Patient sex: M
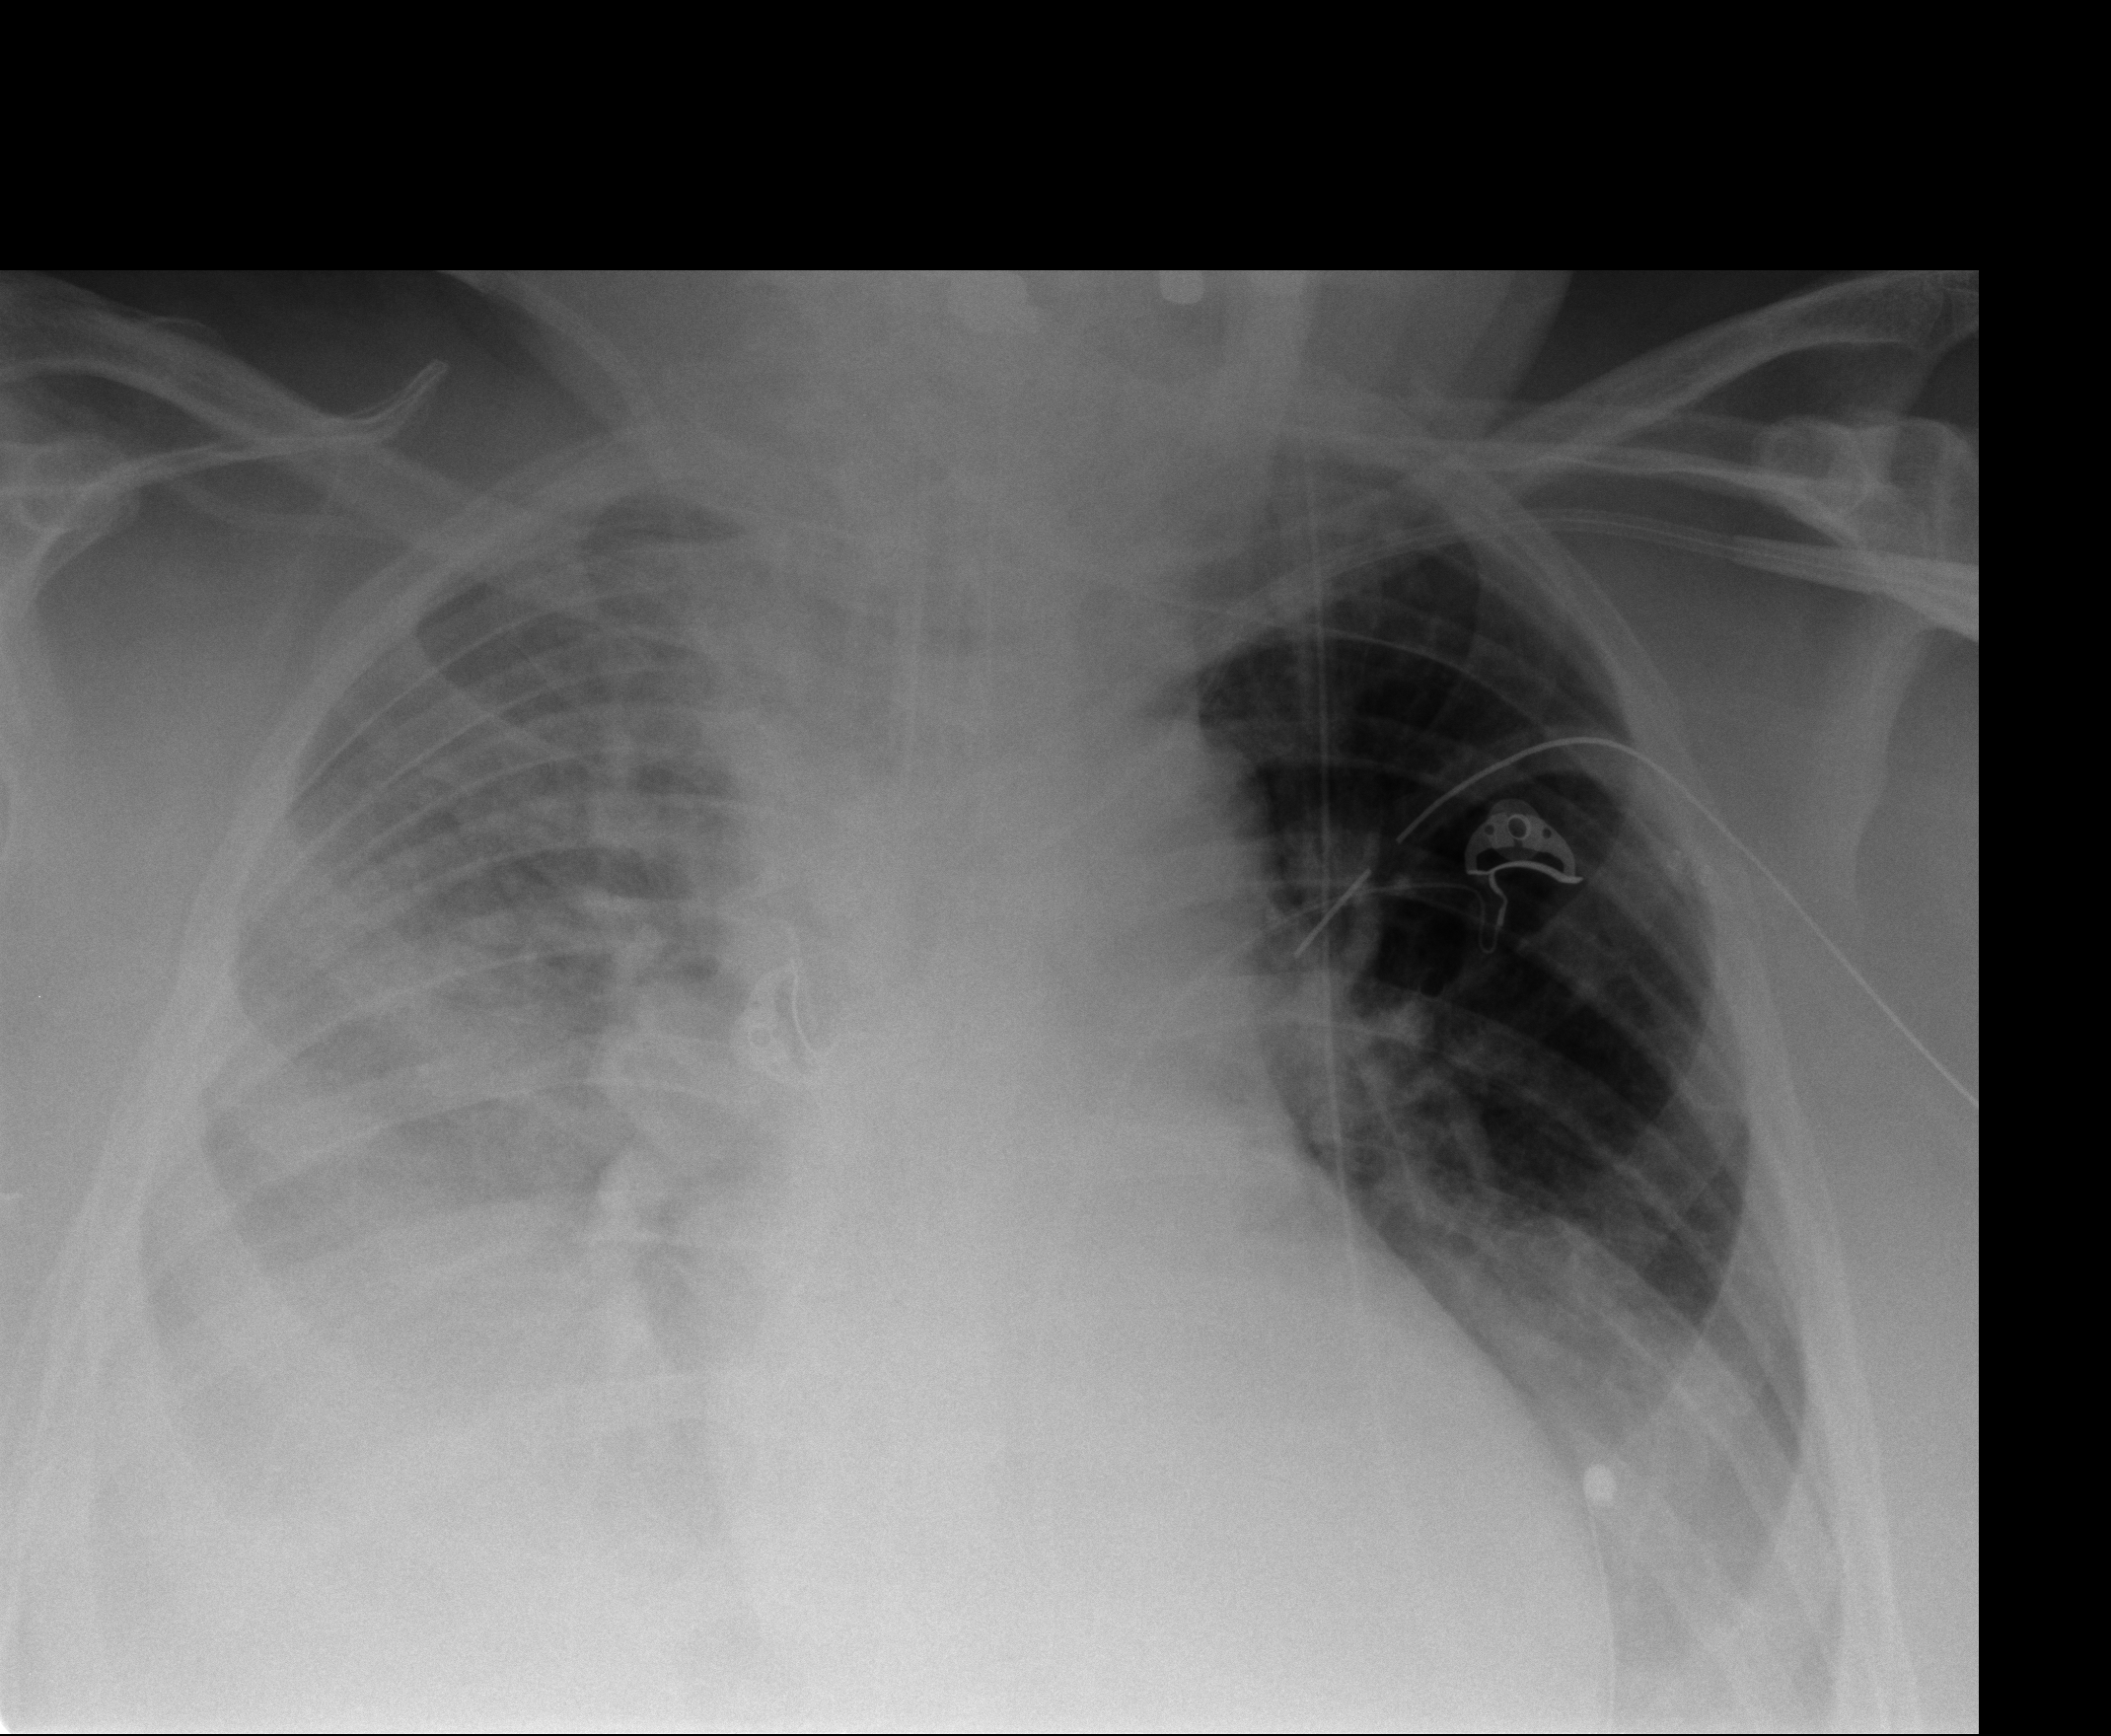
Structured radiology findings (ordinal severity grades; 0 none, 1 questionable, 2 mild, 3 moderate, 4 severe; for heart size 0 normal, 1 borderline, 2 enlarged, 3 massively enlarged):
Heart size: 0
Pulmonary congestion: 0
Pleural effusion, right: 2
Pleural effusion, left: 2
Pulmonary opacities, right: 3
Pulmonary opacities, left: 0
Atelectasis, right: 1
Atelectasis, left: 1